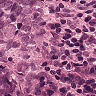
Metastatic tissue present: yes